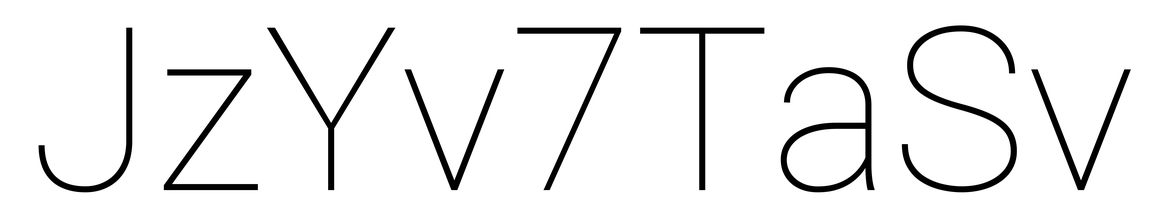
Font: Roboto_Thin